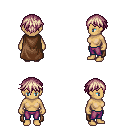
a pixel art fantasy rpg character, female body template, human, tanned skin, brown cape, magenta pants, white blonde short bangs hairstyle, four views (front, back, left, right), 2x2 character sprite sheet, small pixel art, hard edges, no anti-aliasing